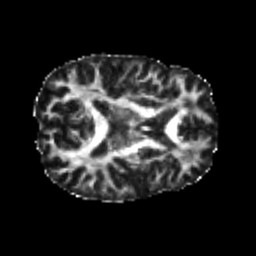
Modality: FA
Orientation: axial
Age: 23
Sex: male
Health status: healthy
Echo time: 0.074 s